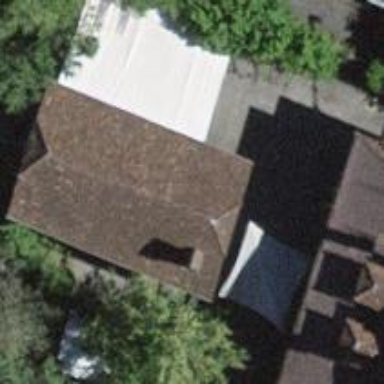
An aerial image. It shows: Garage.